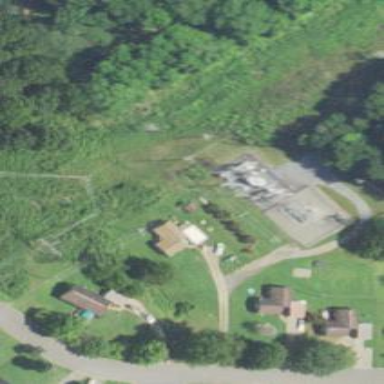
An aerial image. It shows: There is distribution substation enclosed by fence.